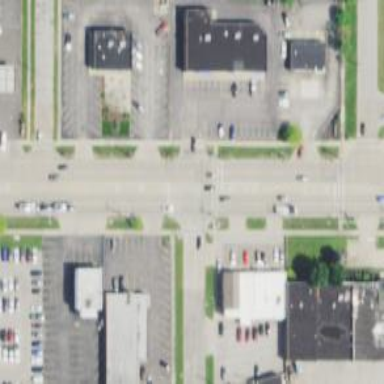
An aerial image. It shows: Unmarked road crossing.